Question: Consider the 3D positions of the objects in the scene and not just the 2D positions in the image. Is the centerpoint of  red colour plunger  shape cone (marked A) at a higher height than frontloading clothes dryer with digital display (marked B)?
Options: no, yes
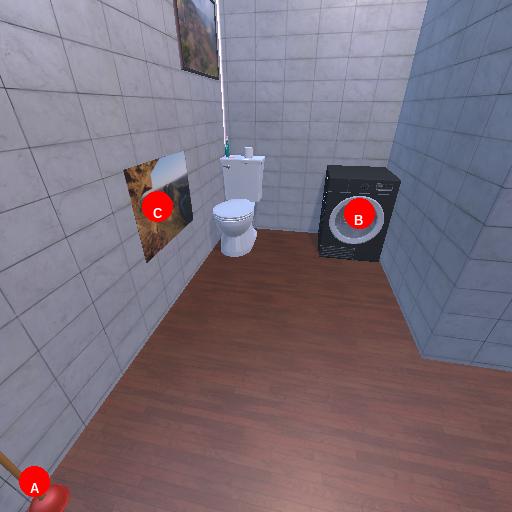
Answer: no